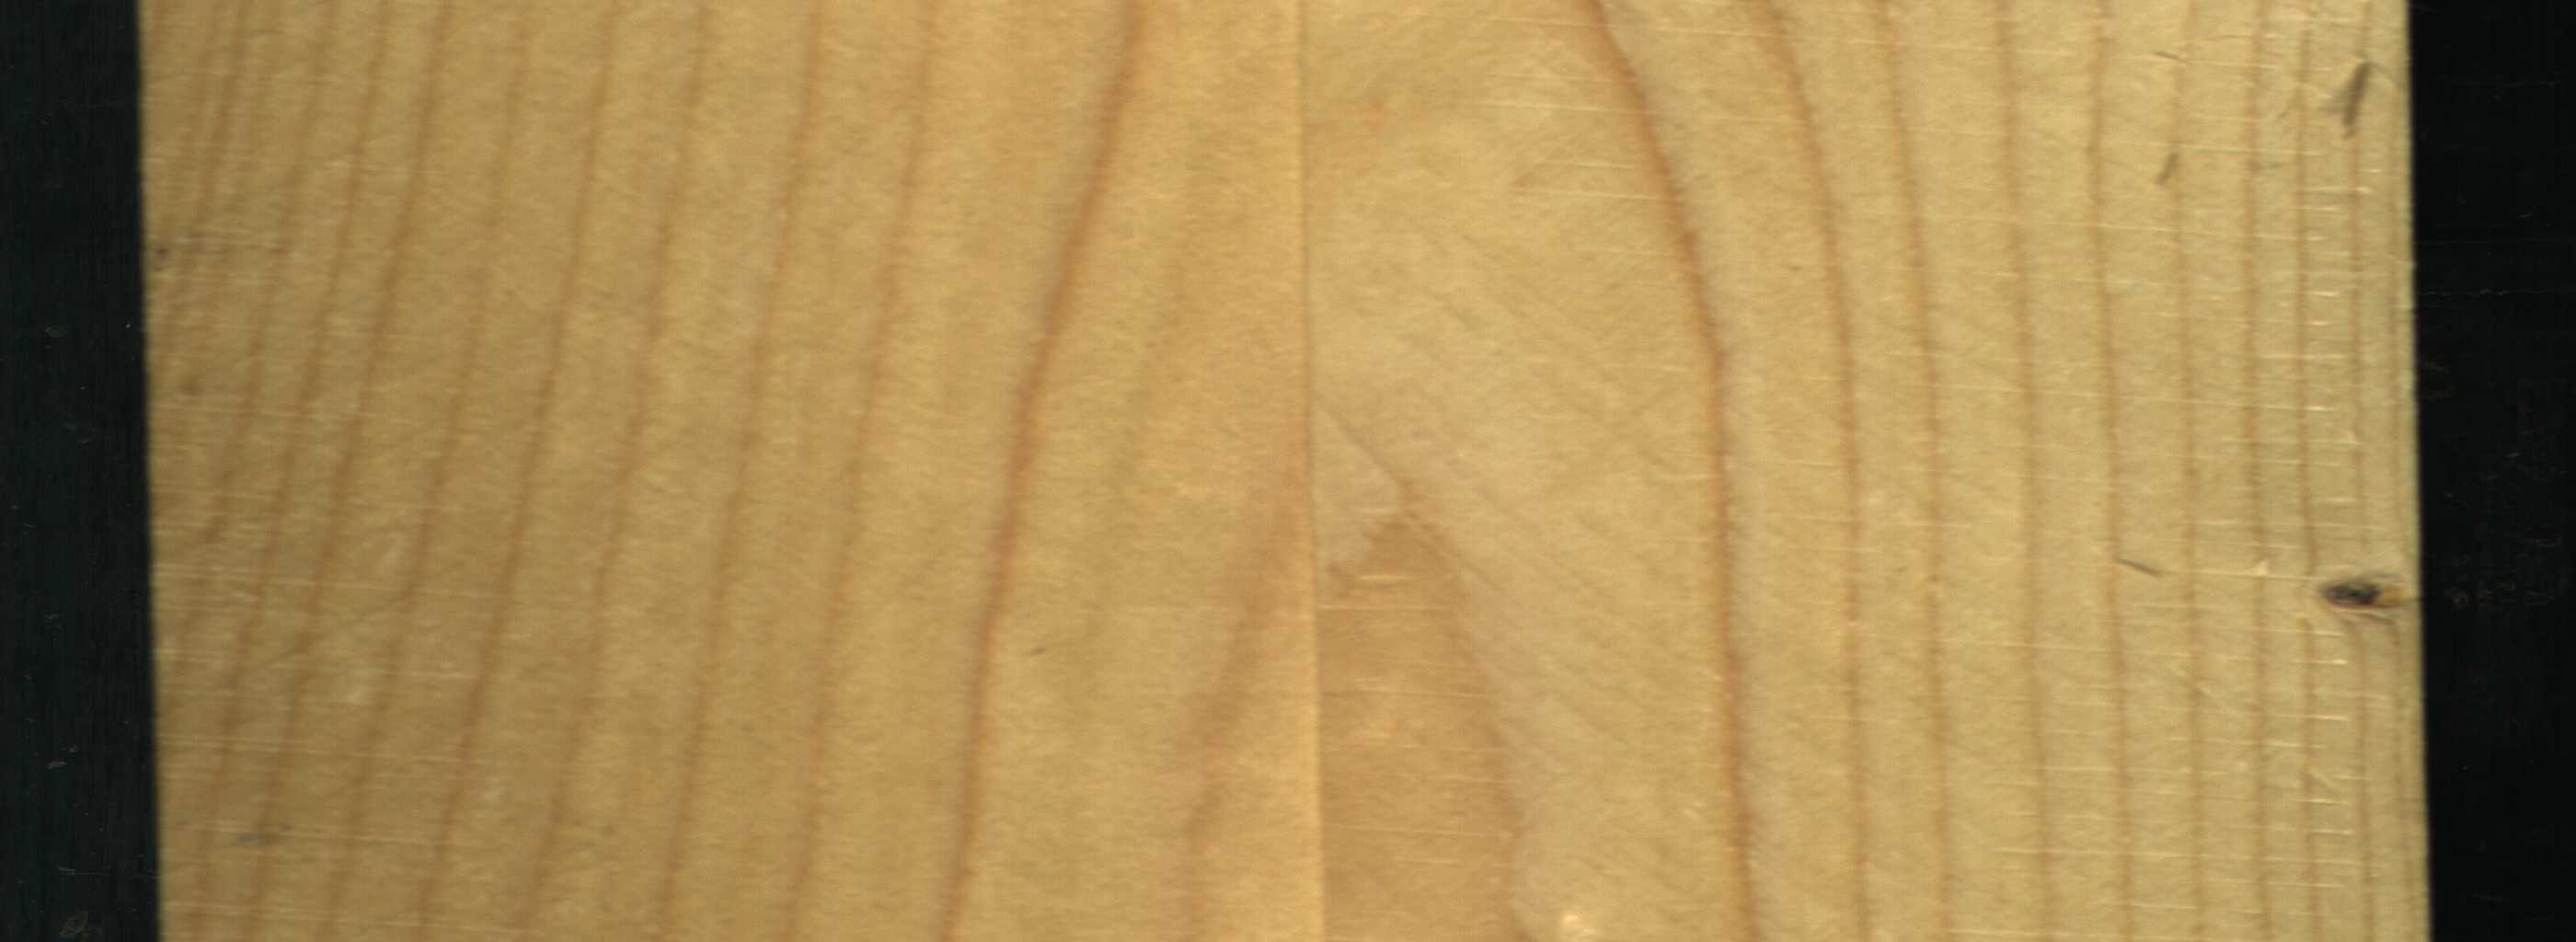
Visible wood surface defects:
Live_Knot